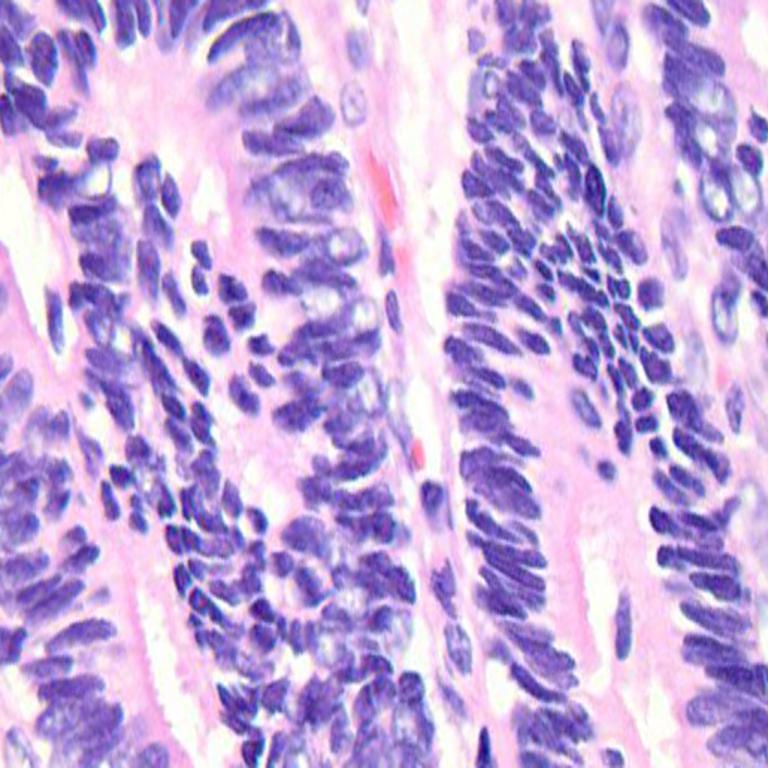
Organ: colon
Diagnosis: adenocarcinomas